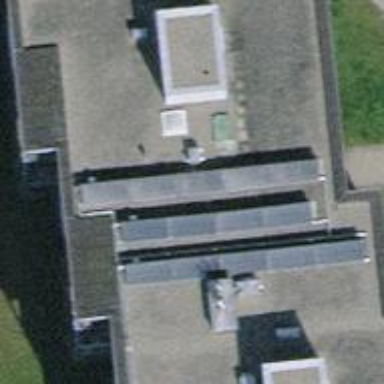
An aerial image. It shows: Building with apartments and flat roof.